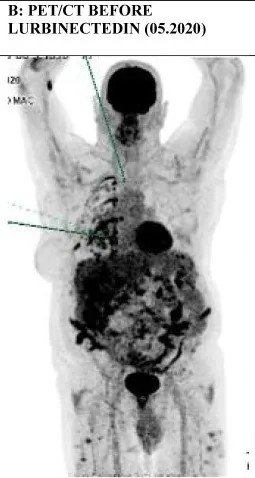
Persisting multiple peritoneal implant lesions at the time of treatment initiation.
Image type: radiology (pet)